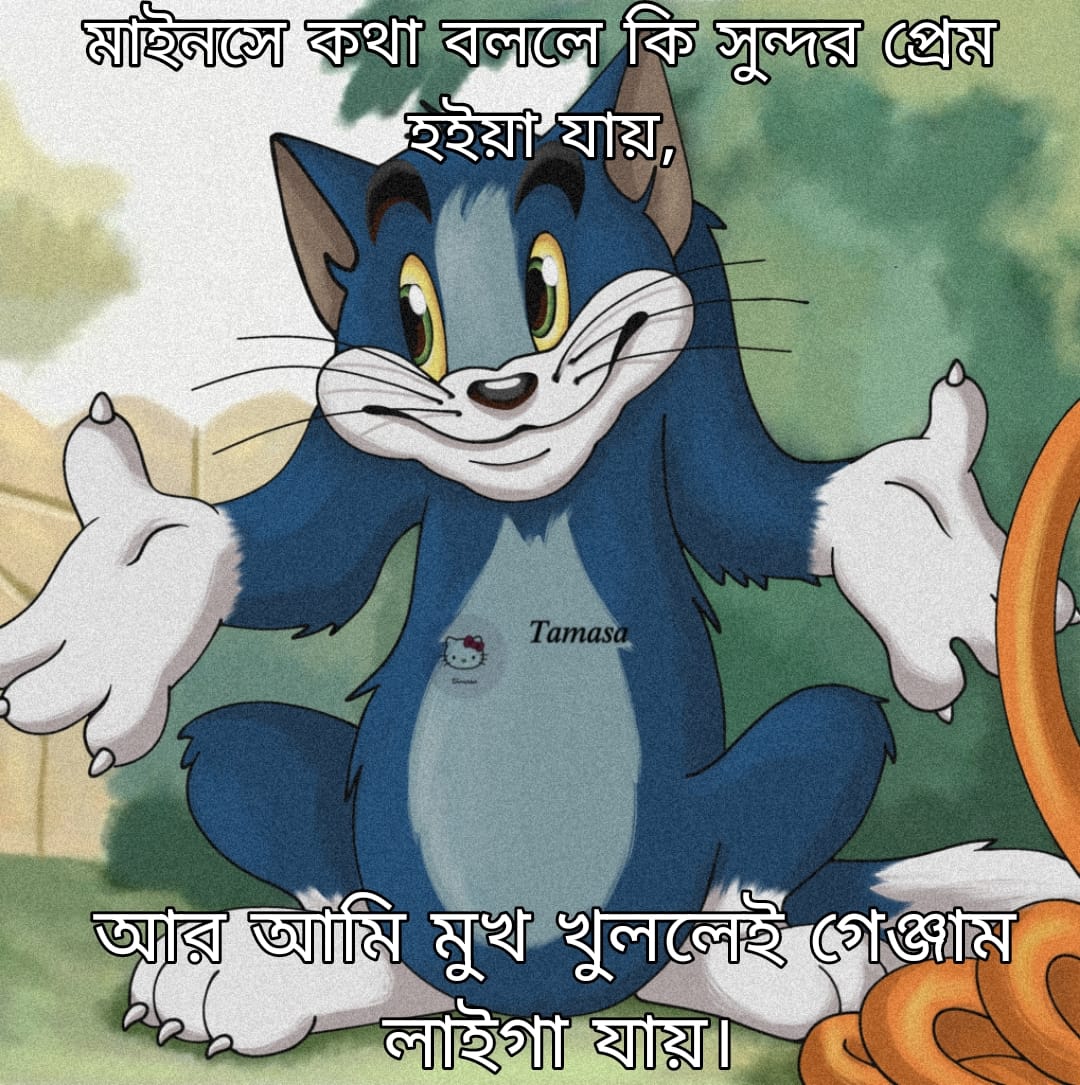
Text: মাইনসে কথা বললে কি সুন্দর প্রেম হইয়া যায় আর আমি মুখ খুললেই গেঞ্জাম লাইগা যায়
Label: Non Hate